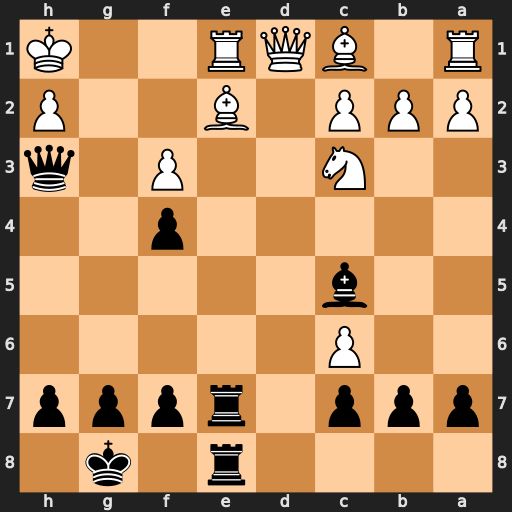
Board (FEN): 4r1k1/ppp1rppp/2P5/2b5/5p2/2N2P1q/PPP1B2P/R1BQR2K
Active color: b
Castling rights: -
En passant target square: -
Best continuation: Rxe2 Rxe2 Qxf3+ Rg2 Qxd1+ Nxd1 Re1+ Rg1 Rxg1#